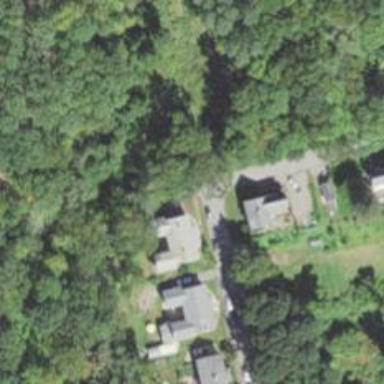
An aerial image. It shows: Residential driveway serving as service road.